Field crop: maize
Growth stage: 2
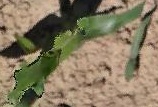
Species: maize